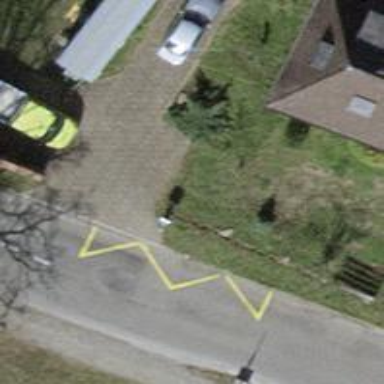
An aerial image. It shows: Bus stop with platform for public transport.